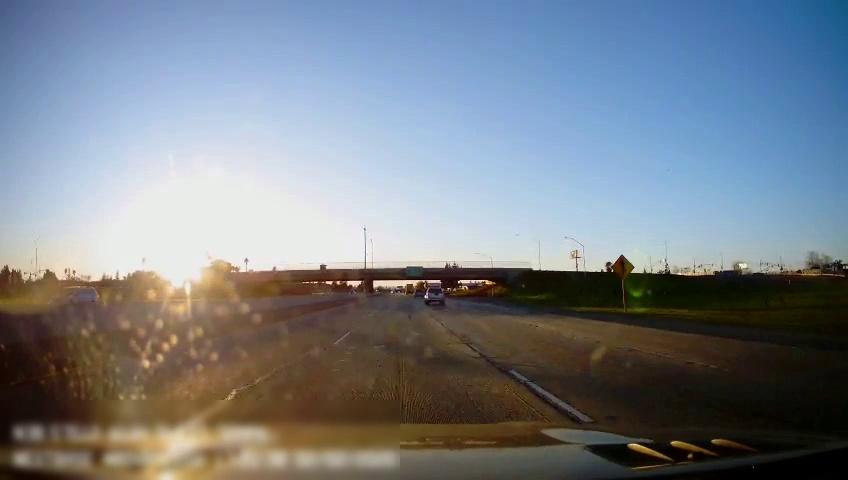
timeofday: Day
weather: Sunny
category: Drivable Space
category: Vehicles | Truck
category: Vehicles | Car
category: Vehicles | Car
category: Vehicles | Truck
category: Lanes | Current Lane
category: Lanes | Alternate Lane
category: Lanes | Alternate Lane
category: Lanes | Alternate Lane
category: Traffic | Signs
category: Traffic | Signs